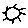
Label: sun